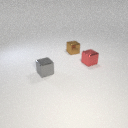
small red metal cube to the right of small gray metal cube